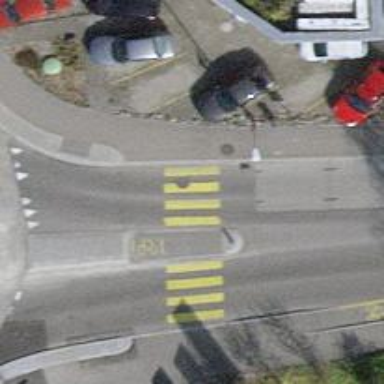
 featuring cycle track on the left side."